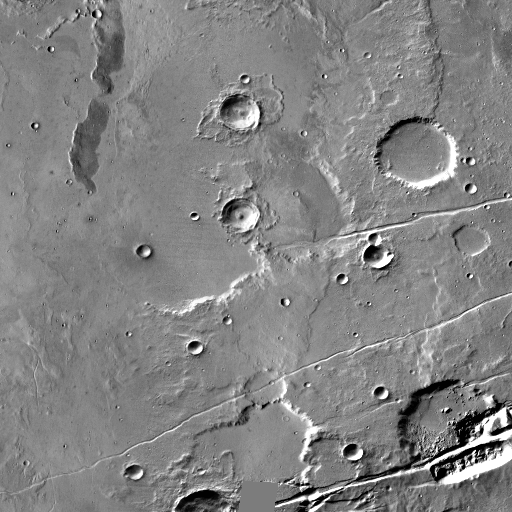
Crater classes present: Background, Other, Layered, Buried